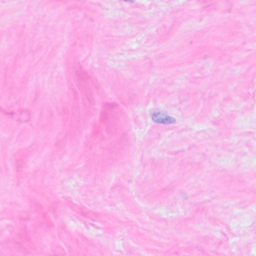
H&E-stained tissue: Breast